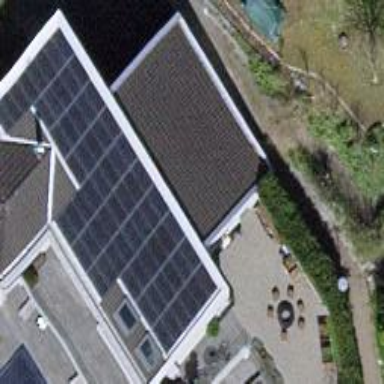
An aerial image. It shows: Solar power generator using photovoltaic panels.